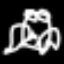
Label: frog